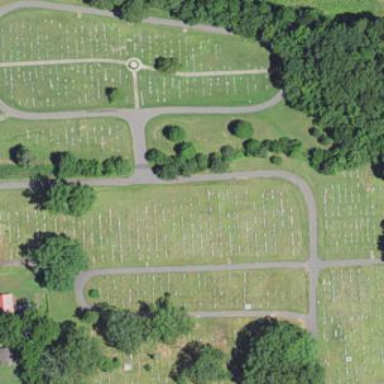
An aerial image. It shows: Cemetery.